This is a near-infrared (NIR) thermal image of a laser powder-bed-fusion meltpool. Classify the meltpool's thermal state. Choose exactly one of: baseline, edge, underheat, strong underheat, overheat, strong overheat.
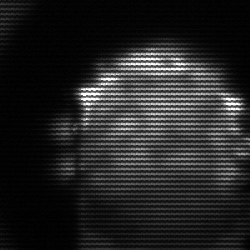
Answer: baseline